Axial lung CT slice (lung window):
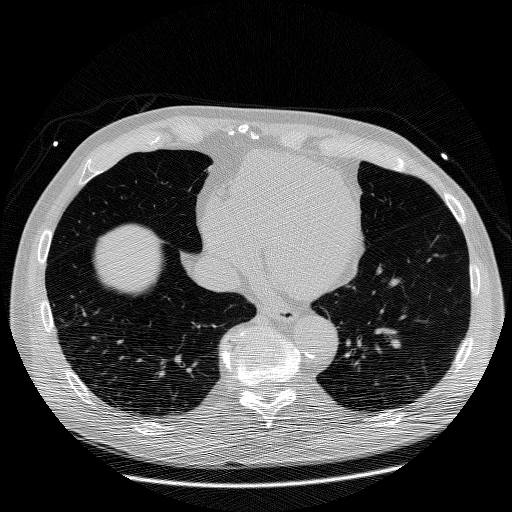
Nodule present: no